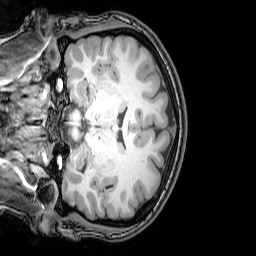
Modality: T1w
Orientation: coronal
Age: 22
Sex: female
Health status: healthy
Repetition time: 0.081 s
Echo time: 0.037 s